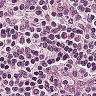
Metastatic tissue present: no